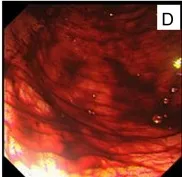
Colonoscopy findings. (C, D) Colonoscopy images showing fresh bleeding in the ascending sigmoid colon on day 29, after treatment with steroids and cyclophosphamide.
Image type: endoscopy (gi_endoscopy)